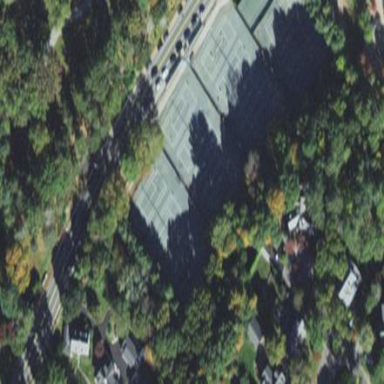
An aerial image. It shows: Tennis court in leisure pitch.